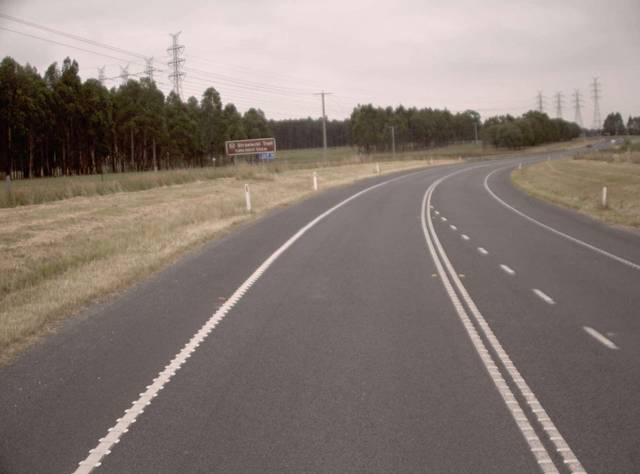
Region: Australia
Coordinates: -38.277, 146.419